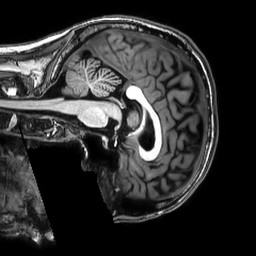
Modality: T1w
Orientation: sagittal
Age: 44
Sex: male
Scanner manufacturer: philips
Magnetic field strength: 3 T
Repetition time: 0.008053 s
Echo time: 0.003686 s